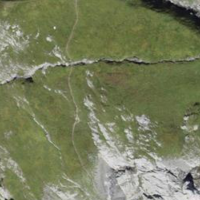
EUNIS habitat code: 23
Species observed at this site:
Astrantia major